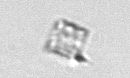
Label: Bacillariophyceae_morphotype1